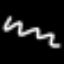
Label: squiggle